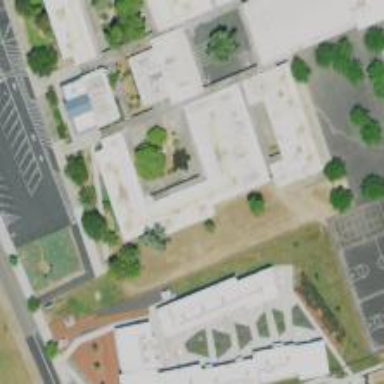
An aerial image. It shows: School building.